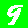
Digit: 9